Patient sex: M
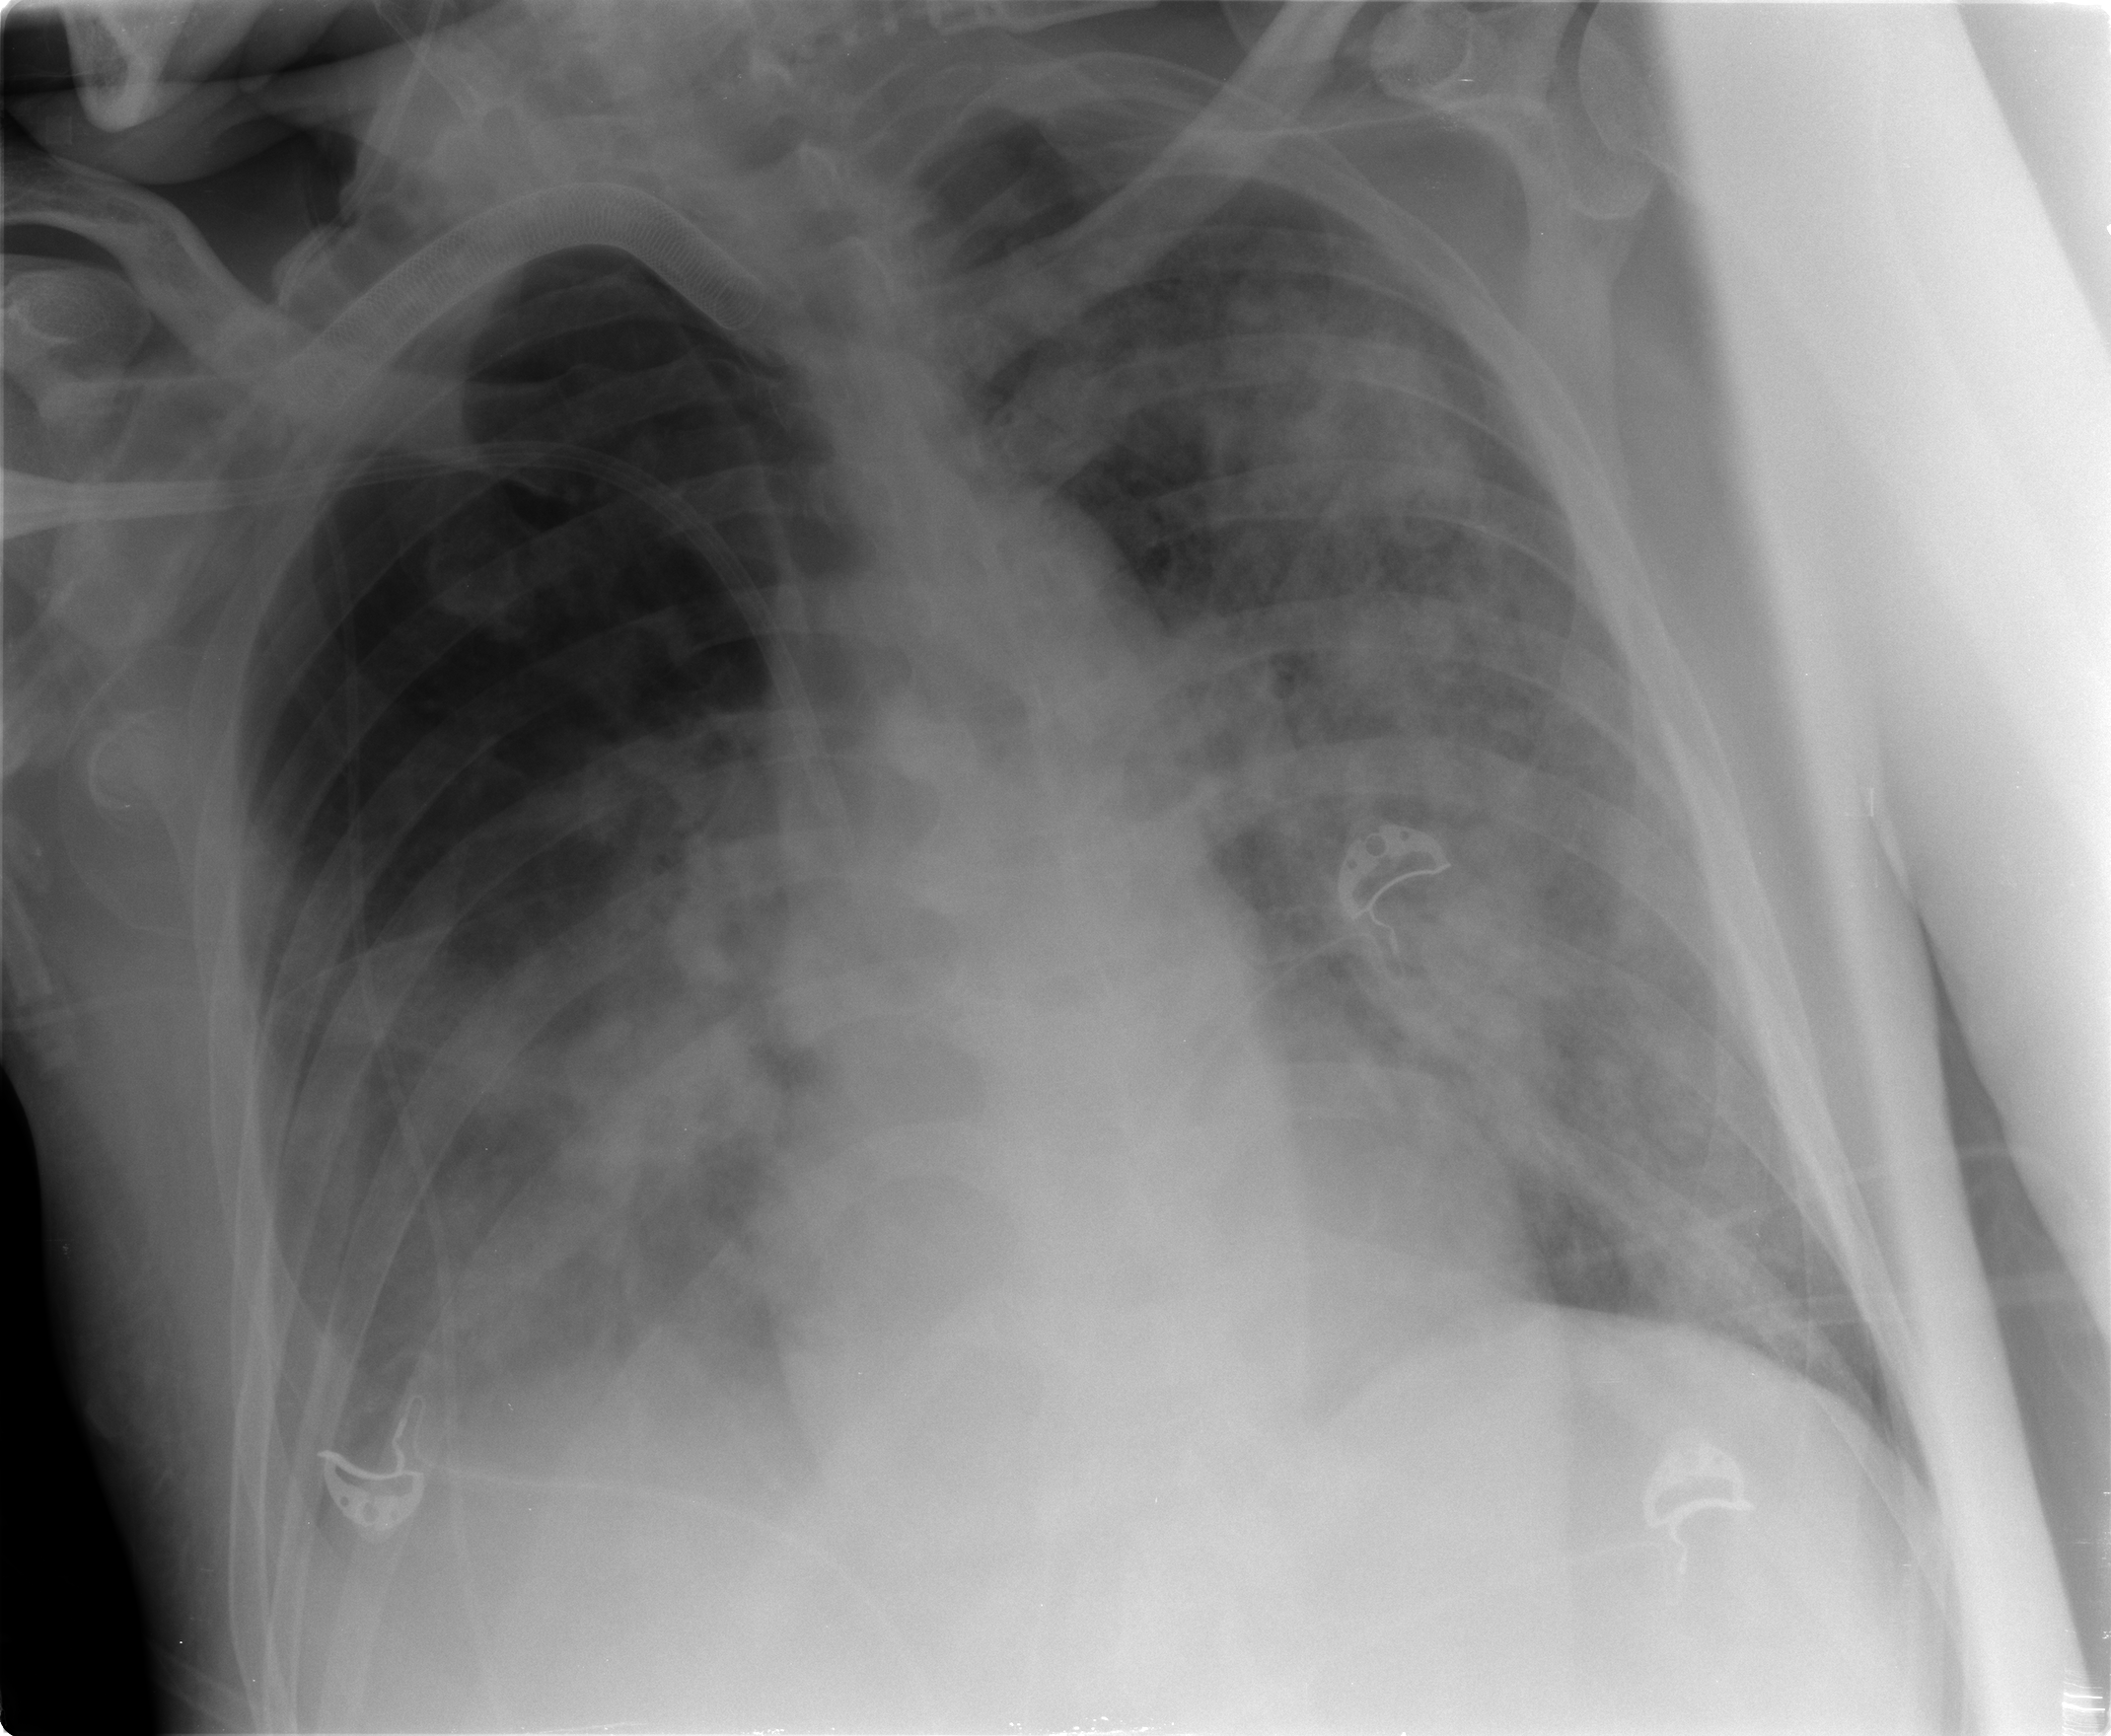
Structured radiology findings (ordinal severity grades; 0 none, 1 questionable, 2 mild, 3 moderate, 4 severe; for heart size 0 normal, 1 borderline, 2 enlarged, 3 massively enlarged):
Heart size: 1
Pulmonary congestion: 1
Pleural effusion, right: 2
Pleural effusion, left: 0
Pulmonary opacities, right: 2
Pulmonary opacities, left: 3
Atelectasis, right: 2
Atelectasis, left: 2